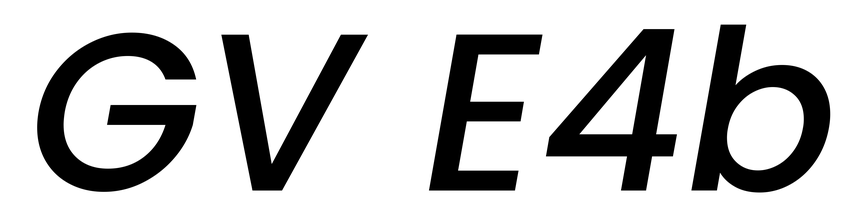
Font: Poppins-MediumItalic